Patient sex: F
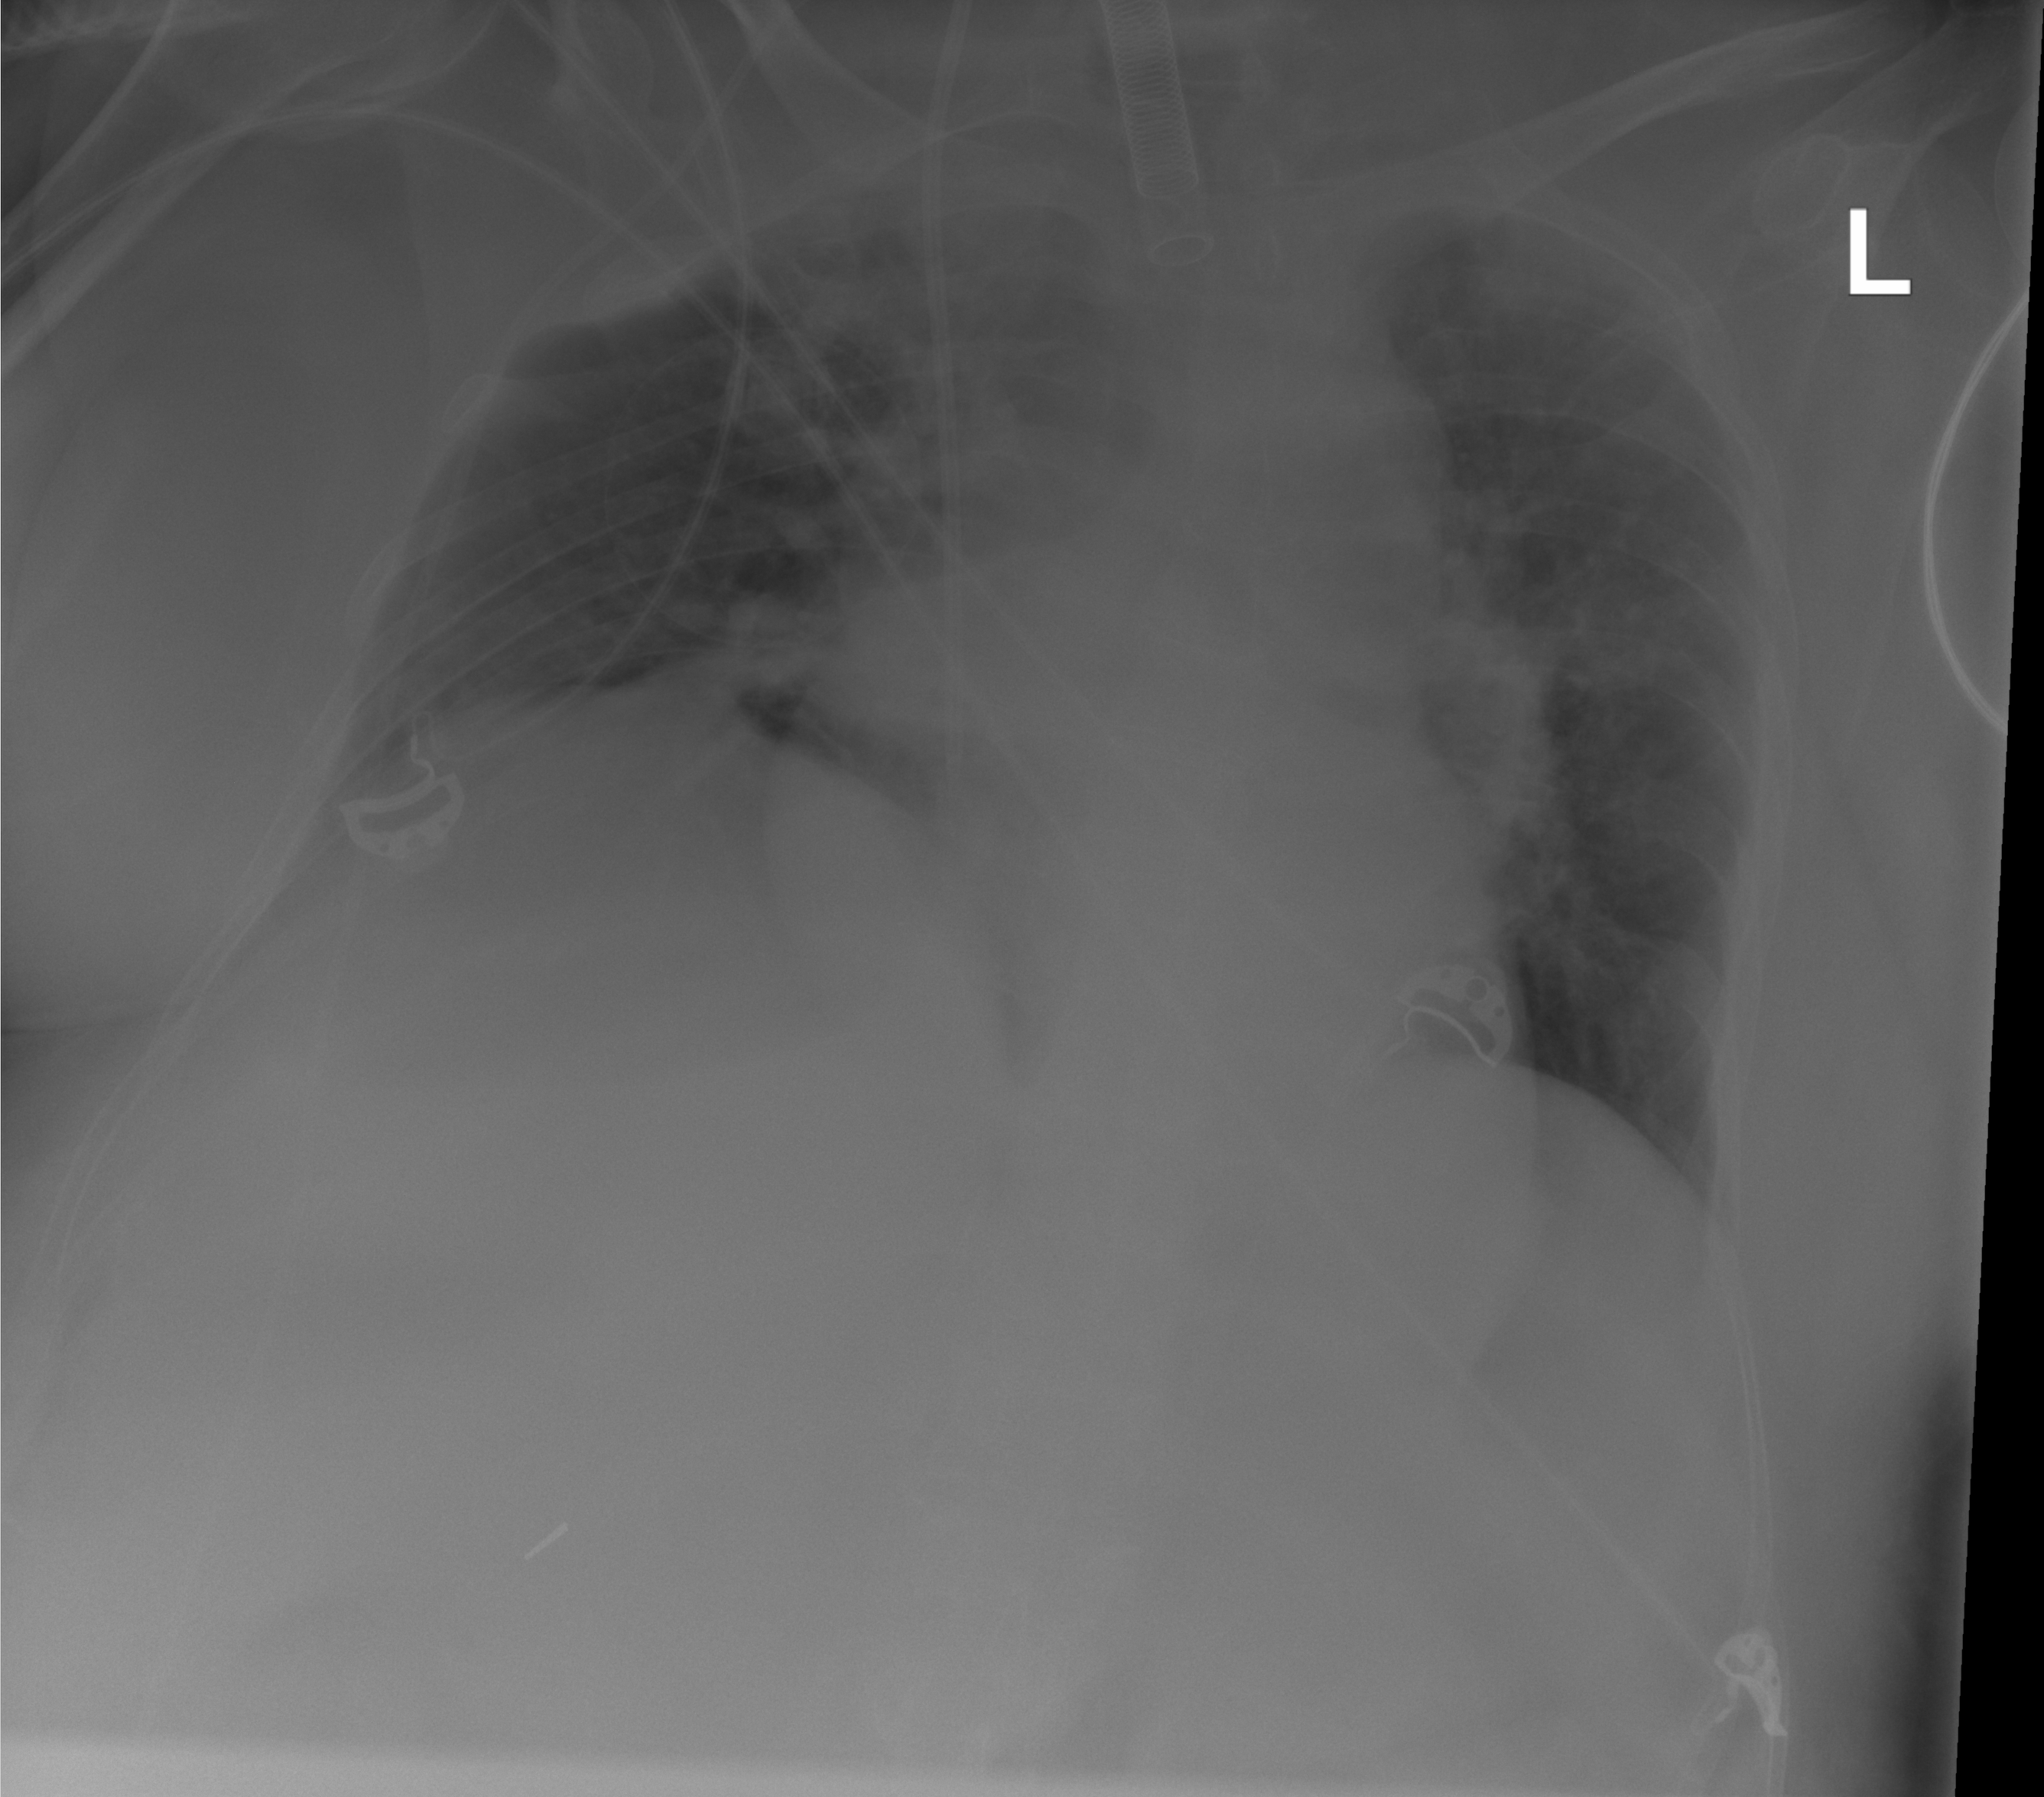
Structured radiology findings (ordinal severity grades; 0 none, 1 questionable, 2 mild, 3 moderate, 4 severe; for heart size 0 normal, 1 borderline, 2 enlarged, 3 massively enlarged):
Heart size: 2
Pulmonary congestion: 0
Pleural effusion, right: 2
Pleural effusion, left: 0
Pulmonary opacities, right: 2
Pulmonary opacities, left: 2
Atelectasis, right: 2
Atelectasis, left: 0